Interaction volume radius: 5 \u00c5
Interaction volume height: 20 \u00c5
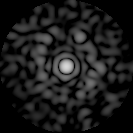
Disorder parameter: 0.8285